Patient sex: M
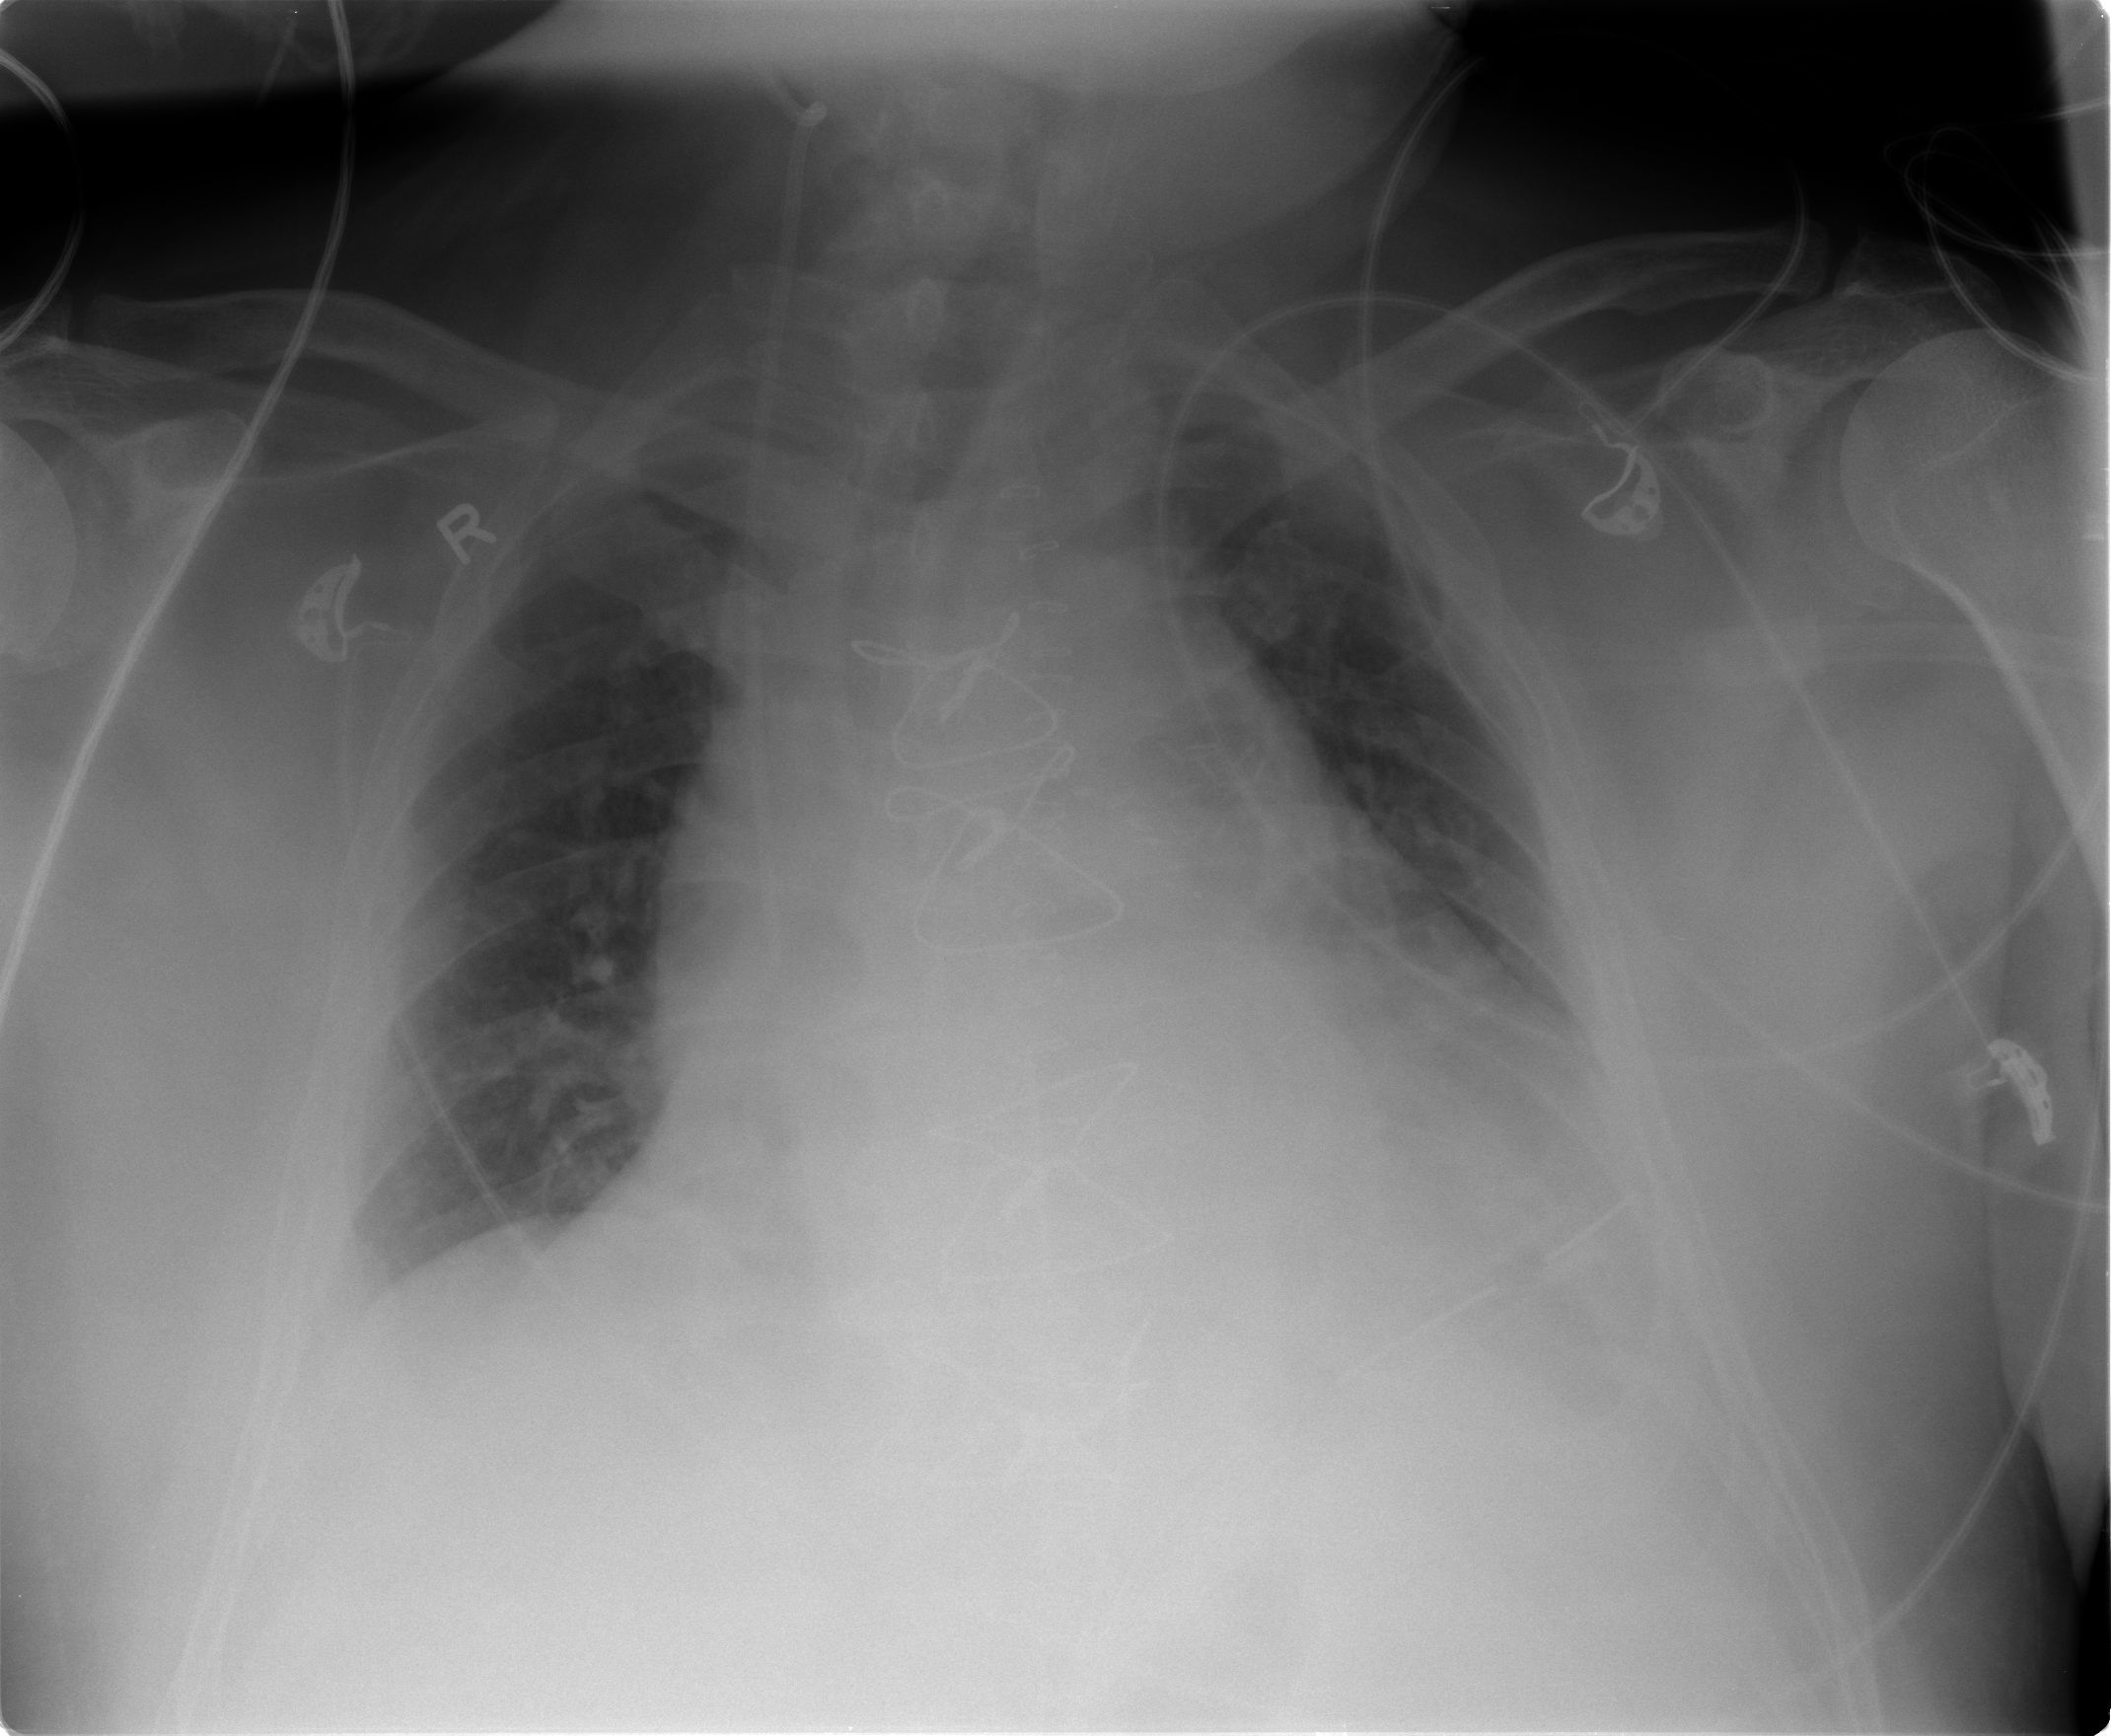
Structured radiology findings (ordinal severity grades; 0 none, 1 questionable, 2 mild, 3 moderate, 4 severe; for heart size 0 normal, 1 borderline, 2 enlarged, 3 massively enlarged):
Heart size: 2
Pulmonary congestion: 2
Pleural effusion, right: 1
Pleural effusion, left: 0
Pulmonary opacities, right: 0
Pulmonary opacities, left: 0
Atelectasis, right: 0
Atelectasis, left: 2